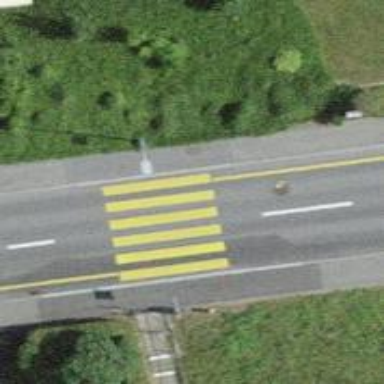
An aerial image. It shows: Uncontrolled zebra crossing with notable zebra markings.